Question: You all know this graph:

There you have a day of the week and the month of a year with some kind of activity. Let's say I have this Pandas dataframe:
'''
In [87]: metadf2[['Week','Activity']]
Out[87]:
Week Activity
weekday
0 15 1.6
0 15 1.1
0 17 0.6
0 17 0.8
0 17 1.3
0 17 2.6
0 17 0.9
0 19 1.0
0 19 8.0
0 19 1.6
0 23 5.0
0 23 1.2
0 23 0.6
0 23 5.6
1 15 1.6
1 15 0.2
1 15 0.1
1 15 0.1
1 15 0.4
1 17 12.2
1 19 10.2
1 19 1.6
2 13 1.7
2 14 0.0
2 14 0.0
2 15 6.9
2 15 2.5
2 15 5.5
2 17 6.2
2 17 1.3
... ... ...
3 14 1.1
3 14 4.9
3 14 4.0
3 14 1.5
3 14 3.9
4 14 0.2
5 15 5.4
5 15 5.1
5 18 9.5
5 18 8.8
5 20 108.8
5 20 11.1
5 20 11.2
6 13 74.9
6 13 2.0
6 13 3.2
6 13 2.0
6 13 16.7
6 13 5.5
6 16 0.4
6 15 7.6
6 15 11.7
6 15 25.8
6 16 0.4
6 16 0.4
6 16 1.3
6 20 2.0
6 20 20.5
6 20 77.0
6 20 32.8
'''
How to create such a Github-Activity-like graph with Matplotlib? I think the <URL> is in the right direction, isn't it?
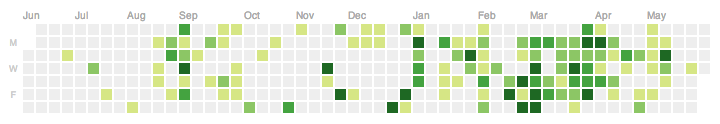
Answer: Here is an example for you to start with:
'''
import pylab as pl
import numpy as np
import pandas as pd
# prepare some random data
N = 100
np.random.seed(0)
weekday = np.random.randint(0, 7, N)
week = np.random.randint(0, 40, N)
activity = np.random.randint(0, 100, N)
df = pd.DataFrame({"weekday":weekday, "week":week, "activity":activity})
df.drop_duplicates(subset=["weekday", "week"], inplace=True)
# reshape the data and plot it
df2 = df.pivot(columns="week", index="weekday", values="activity")
df2.fillna(0, inplace=True)
Weekday, Week = np.mgrid[:df2.shape[0]+1, :df2.shape[1]+1]
fig, ax = pl.subplots(figsize=(12, 4))
ax.set_aspect("equal")
pl.pcolormesh(Week, Weekday, df2.values, cmap="Greens", edgecolor="w", vmin=-10, vmax=100)
pl.xlim(0, df2.shape[1])
'''
the output: